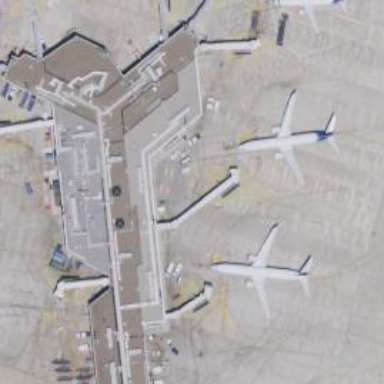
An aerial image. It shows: Information terminal.